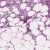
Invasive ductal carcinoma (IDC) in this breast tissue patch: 0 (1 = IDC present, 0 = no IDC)